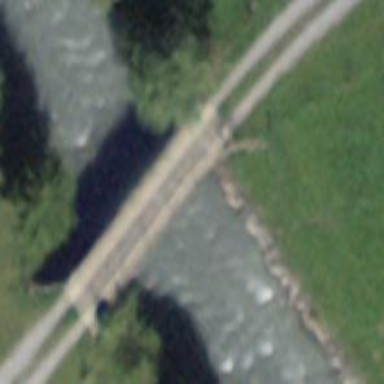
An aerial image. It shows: Service road that includes bridge.